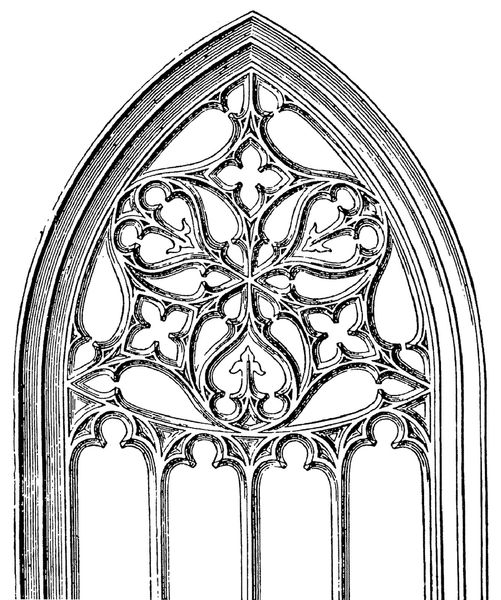
Titel: Südfassade der Kirche St. Lamberti in Münster
Standort: Münster, St. Lamberti (EU - D - NRW)
Schlagwörter: weiß, blume, fenster, schwarz, skizze, zeichnung, muster, alt, kirche, blatt, gotik, papier, bogen, graphik, spitz, floral, krabbe, kreuz, dom, druck, entwurf, kunst, lilie, ornamental, gotisch, spitzbogen, heilig, durchbruch, durchbrochen, sakral, masswerk, fesnter, riss, kirchenfenster, vierbahnig, maßwerkfenster, religös, blume#, kirchenfesnter, maßwerkfesnter